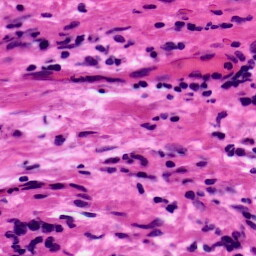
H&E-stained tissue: Ovarian